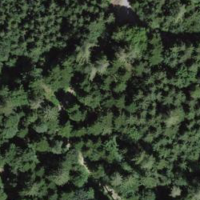
EUNIS habitat code: 43
Species observed at this site:
Carduelis carduelis